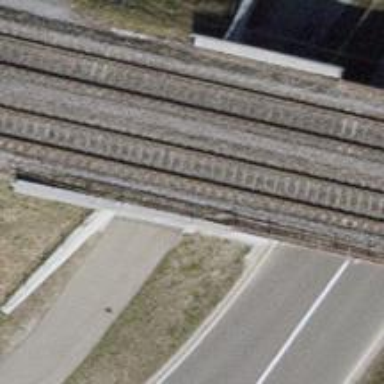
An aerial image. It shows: Railway bridge with electrified contact line. There is one track on the bridge.